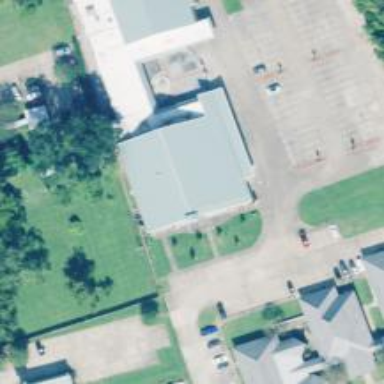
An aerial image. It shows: Part of building.